Question: I'm developing an app using a 'UITextView' to accept user input. For some reason, the auto-correct pop-up is not positioned properly over the word that is being corrected; it's off-screen.
This is a screen shot from Spark Inspector, showing the pop-up just off screen:

The pop-up appears within a few pixels of the right edge of the screen (x-coordinate of 320ish), no matter where in the UITextView the word appears. The y-coordinate is usually correct (i.e., the pop-up is aligned vertically, but not horizontally).
I've verified that none of my views have any transforms applied, and the app only supports portrait mode. Help!
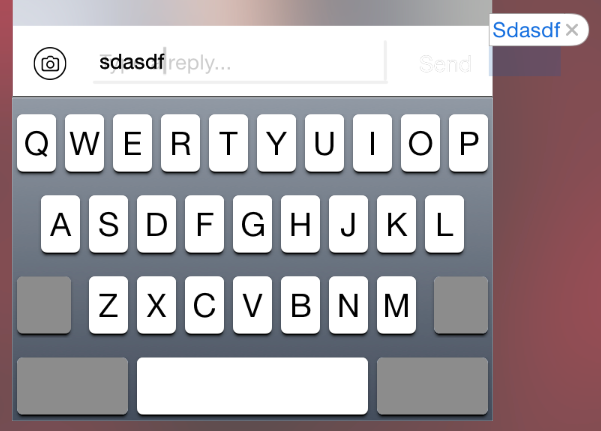
Answer: The problem was caused by a category method elsewhere in the project:
'''
@implementation UIView (VFrameManipulation)
- (void)setSize:(CGSize)newSize
{
self.frame = CGRectMake(self.frame.origin.y,
self.frame.origin.y,
newSize.width,
newSize.height);
}
@end
'''
(notice the bug?)
Apparently UIView has a private method called '-setSize', and this category was replacing it with a buggy version.